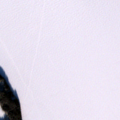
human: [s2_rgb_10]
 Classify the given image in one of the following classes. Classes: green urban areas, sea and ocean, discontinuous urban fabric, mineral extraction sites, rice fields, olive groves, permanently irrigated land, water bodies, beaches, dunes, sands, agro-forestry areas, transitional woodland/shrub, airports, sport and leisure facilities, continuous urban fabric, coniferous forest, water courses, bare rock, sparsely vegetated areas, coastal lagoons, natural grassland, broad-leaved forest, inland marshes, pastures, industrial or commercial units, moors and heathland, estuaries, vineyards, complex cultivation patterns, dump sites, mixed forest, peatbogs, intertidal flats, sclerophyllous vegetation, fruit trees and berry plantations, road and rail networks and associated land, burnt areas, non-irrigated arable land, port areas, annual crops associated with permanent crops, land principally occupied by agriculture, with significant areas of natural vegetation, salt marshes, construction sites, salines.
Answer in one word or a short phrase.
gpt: land principally occupied by agriculture, with significant areas of natural vegetation, coniferous forest, water bodies